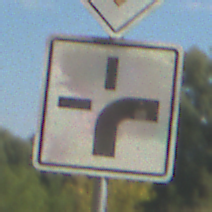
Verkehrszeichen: VerlaufVorfahrtsstrasse3
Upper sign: Vorfahrtsstrasse
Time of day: MorningAfternoon
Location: Outdoor (Nature)
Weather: PartlyCloudy
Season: NotSpecified
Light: Natural